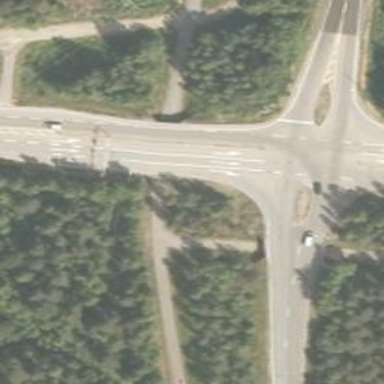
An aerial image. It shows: Asphalt cycleway.